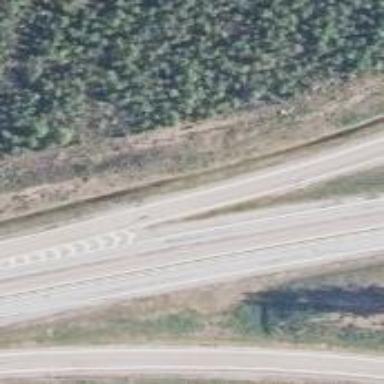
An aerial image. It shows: Trunk link highway.